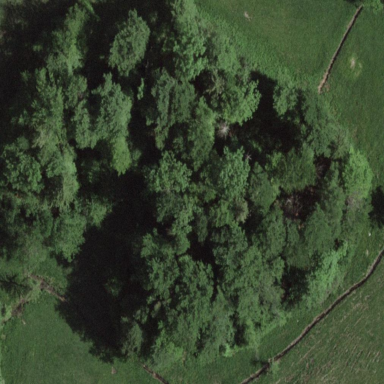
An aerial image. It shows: Forest area.